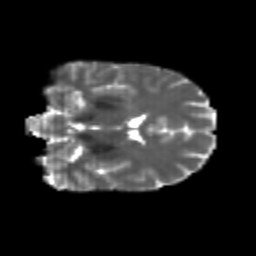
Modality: T2w
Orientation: coronal
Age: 24
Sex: male
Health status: healthy
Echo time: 0.074 s